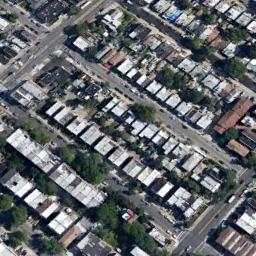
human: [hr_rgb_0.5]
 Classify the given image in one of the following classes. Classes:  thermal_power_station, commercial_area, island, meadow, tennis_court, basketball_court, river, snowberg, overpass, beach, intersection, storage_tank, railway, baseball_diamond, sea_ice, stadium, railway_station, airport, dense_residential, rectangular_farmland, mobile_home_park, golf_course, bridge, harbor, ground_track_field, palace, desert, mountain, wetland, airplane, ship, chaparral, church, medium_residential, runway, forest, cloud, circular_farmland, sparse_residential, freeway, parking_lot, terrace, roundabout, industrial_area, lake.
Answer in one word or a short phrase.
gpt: dense_residential